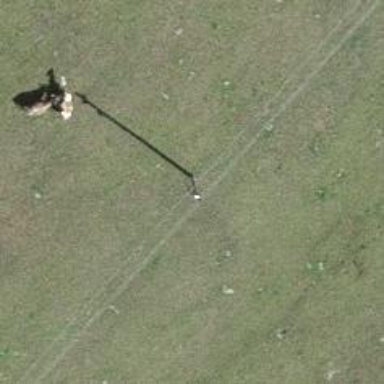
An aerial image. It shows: Utility pole as the man-made structure.